Field crop: maize
Growth stage: 2
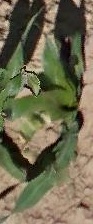
Species: maize